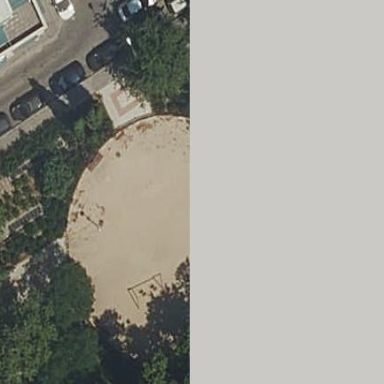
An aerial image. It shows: Playground area for leisure land.